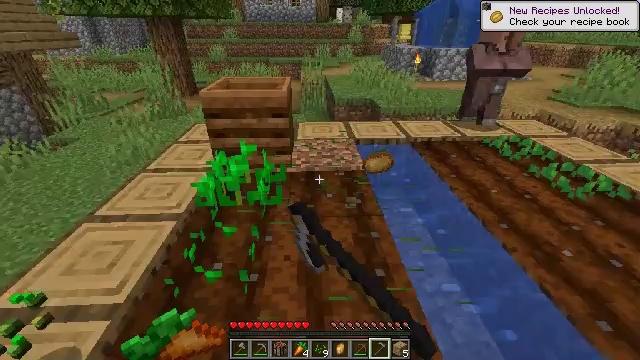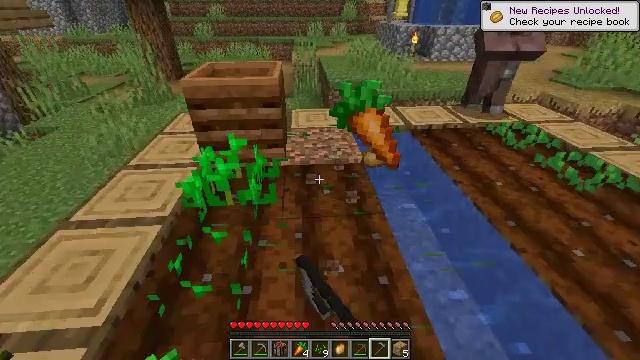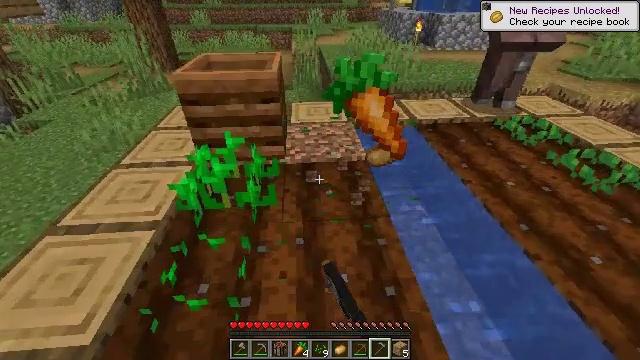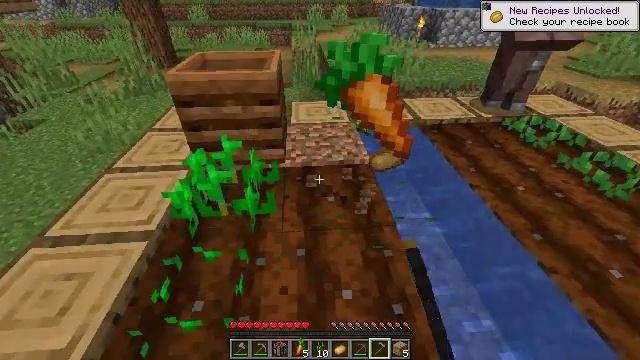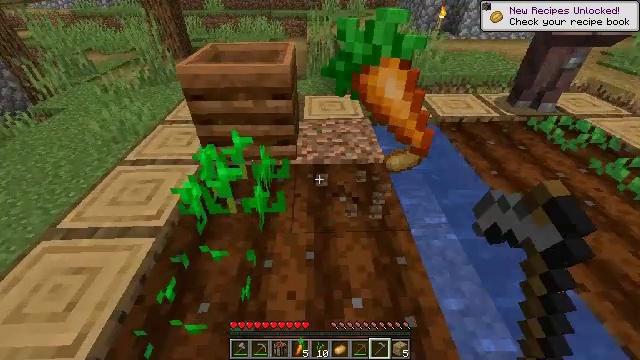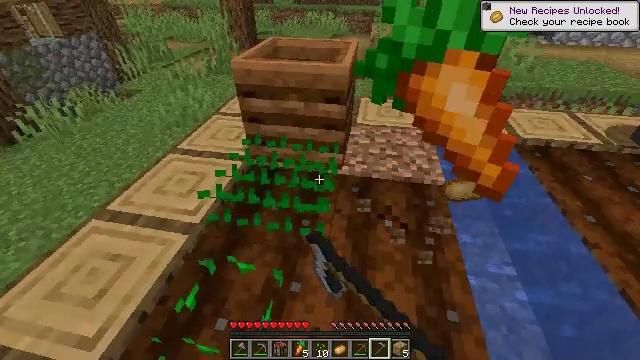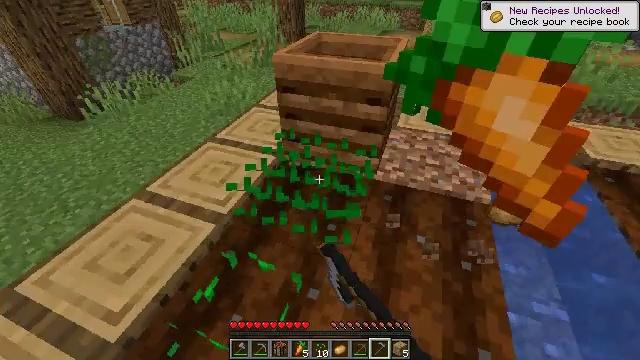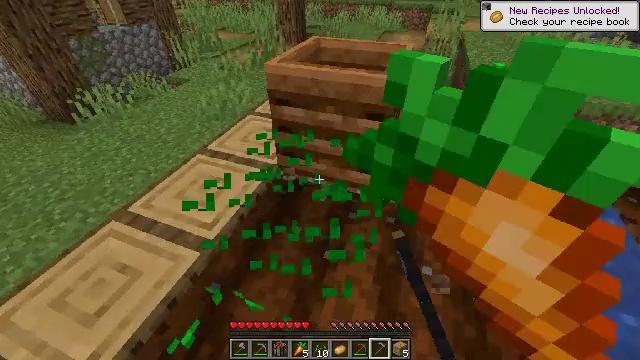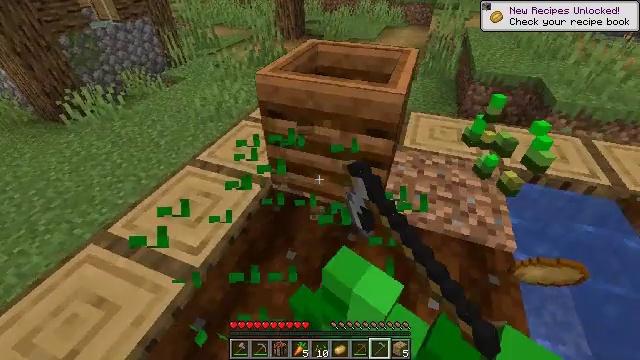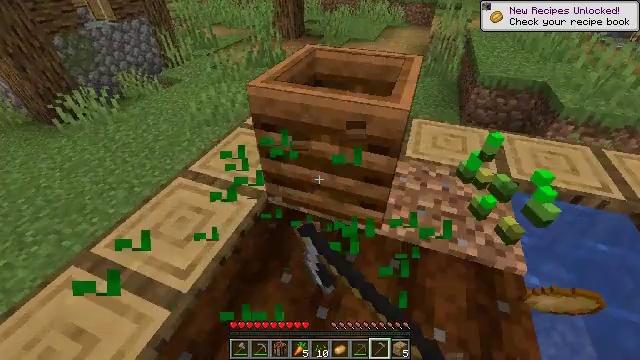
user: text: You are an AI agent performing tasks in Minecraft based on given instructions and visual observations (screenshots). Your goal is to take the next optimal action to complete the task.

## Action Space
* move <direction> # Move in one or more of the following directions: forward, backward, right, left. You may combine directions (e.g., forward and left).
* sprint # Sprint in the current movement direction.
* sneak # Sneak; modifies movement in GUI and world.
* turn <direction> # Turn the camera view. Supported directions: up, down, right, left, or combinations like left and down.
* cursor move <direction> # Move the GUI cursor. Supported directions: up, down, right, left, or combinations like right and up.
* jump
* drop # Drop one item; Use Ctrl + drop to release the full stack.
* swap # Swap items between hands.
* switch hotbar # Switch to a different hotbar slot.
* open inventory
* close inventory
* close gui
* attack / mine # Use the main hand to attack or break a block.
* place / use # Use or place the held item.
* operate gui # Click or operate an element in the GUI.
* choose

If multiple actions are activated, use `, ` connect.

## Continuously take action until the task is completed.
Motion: motion action
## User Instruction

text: Collect wheat crops.
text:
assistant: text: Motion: move forward, turn right and down, attack / mine
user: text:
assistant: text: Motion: move forward, turn down, attack / mine
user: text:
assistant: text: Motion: move forward, attack / mine
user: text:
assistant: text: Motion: move forward, turn left and down, attack / mine
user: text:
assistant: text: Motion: move forward, turn left, attack / mine
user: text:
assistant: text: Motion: move forward, turn left, attack / mine
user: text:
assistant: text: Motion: move forward, attack / mine
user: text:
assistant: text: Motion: move forward, attack / mine
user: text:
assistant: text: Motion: move forward, attack / mine
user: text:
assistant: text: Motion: attack / mine